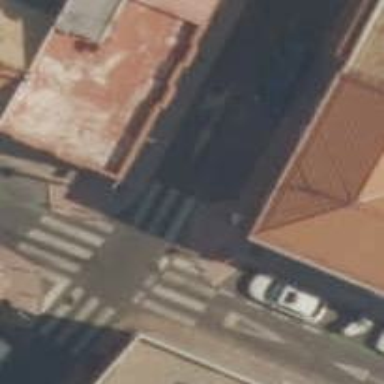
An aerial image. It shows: Uncontrolled zebra crossing on the road.